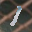
Label: 1